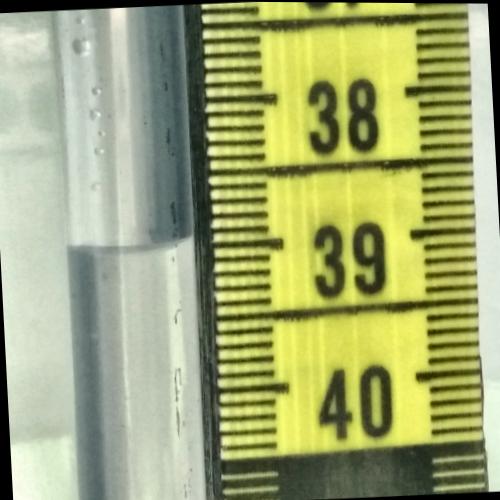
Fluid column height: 39.0 cm